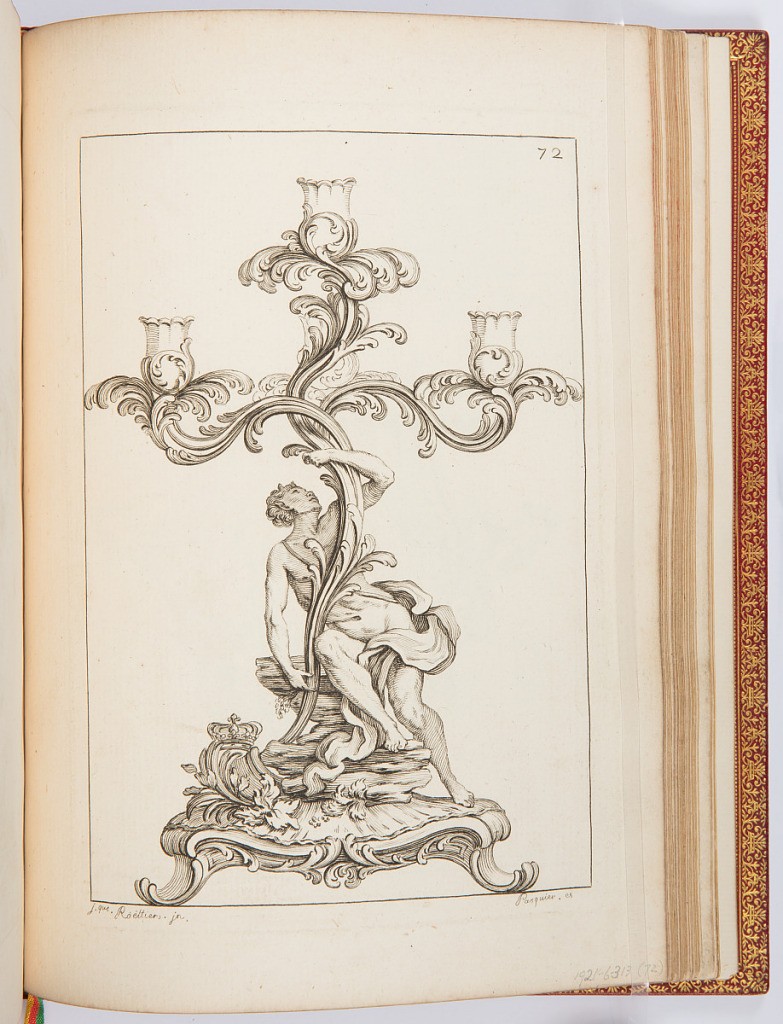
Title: Flambeau
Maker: Jacques III Roëttiers, French, 1707 – 1784
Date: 1748
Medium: Etching on laid paper
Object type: Print
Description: Design for a three-armed candelabra decorated with ornament motifs including a figure inspired by antiquity, garlands, crowns, rinceaux; the candelabra is raised on scroll feet. The plate is signed and numbered.